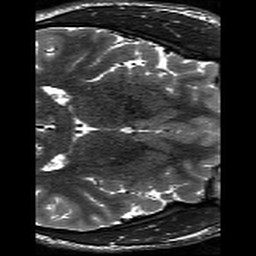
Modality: T2w
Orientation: axial